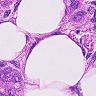
Metastatic tissue present: yes